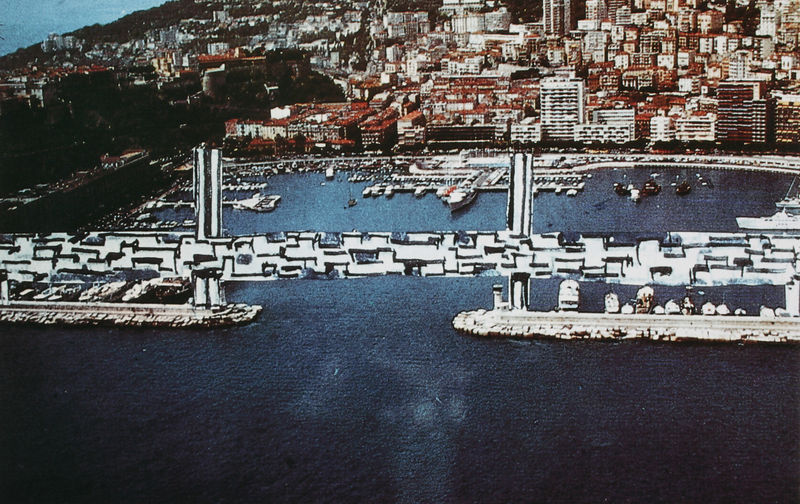
Titel: Brückenstadt
Künstler: Yona Friedman
Schlagwörter: meer, stadt, häuser, schiffe, vogelperspektive, hafen, foto